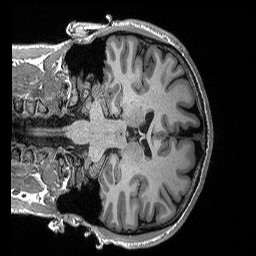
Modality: T1w
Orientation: coronal
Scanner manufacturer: siemens
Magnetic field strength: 3 T
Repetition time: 2.3 s
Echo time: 0.00288 s